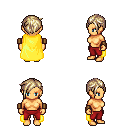
a pixel art fantasy rpg character, female body template, human, tanned skin, yellow cape, red pants, white blonde pixie cut hairstyle, leather bracers, four views (front, back, left, right), 2x2 character sprite sheet, small pixel art, hard edges, no anti-aliasing